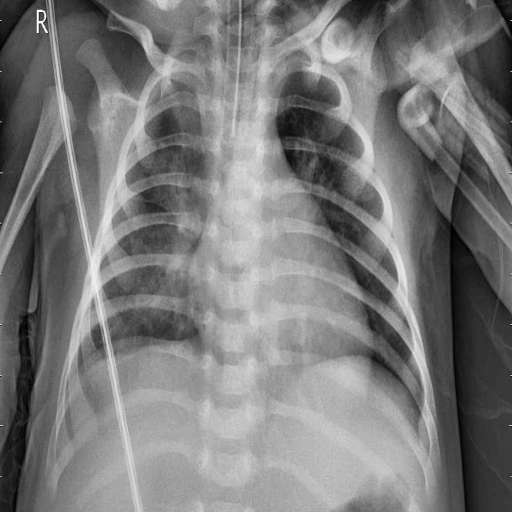
Finding: PNEUMONIA